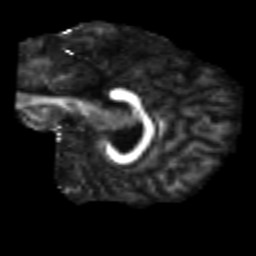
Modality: FA
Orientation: sagittal
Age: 20
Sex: female
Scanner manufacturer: siemens
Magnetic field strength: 3 T
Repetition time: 2.3 s
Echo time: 0.085 s